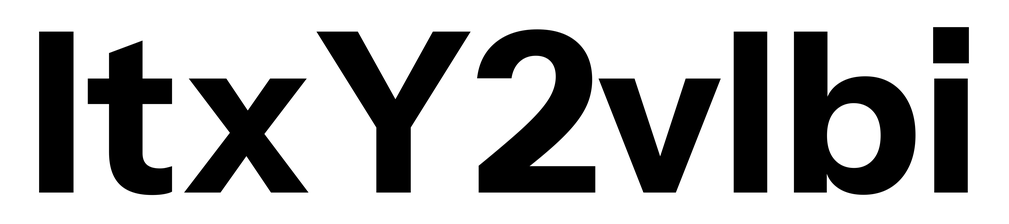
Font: InstrumentSans_Bold